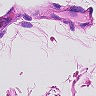
Metastatic tissue present: no